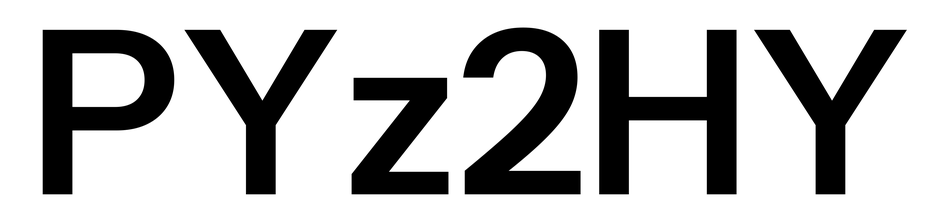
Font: InstrumentSans_SemiBold